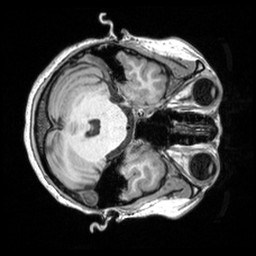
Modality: T1w
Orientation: axial
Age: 27
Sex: female
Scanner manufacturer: siemens
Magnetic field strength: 3 T
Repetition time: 2.53 s
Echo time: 0.00298 s